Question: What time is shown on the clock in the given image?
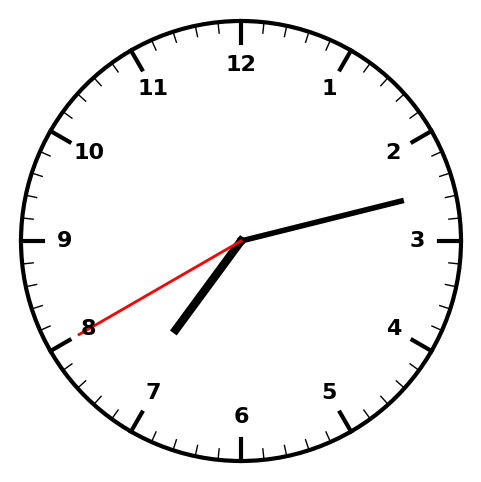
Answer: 07:12:40